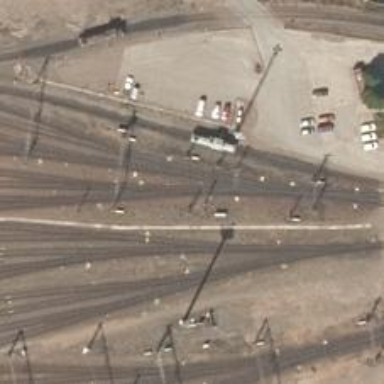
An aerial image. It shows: Rail yard with electrified contact lines for railway operations.